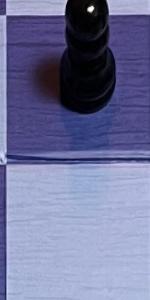
Label: Empty